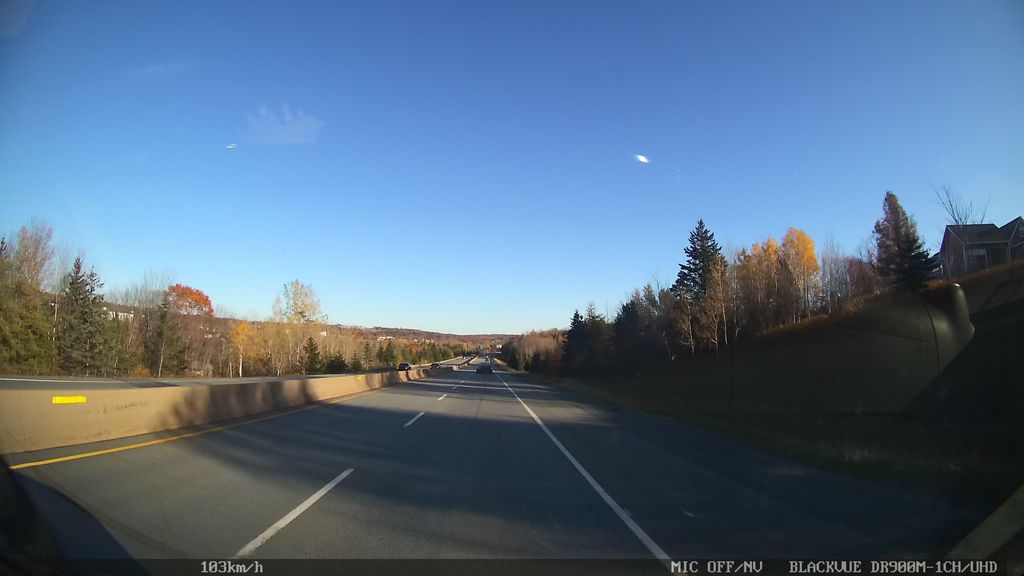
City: halifax